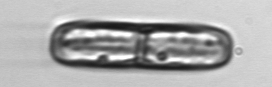
Label: Ephemera